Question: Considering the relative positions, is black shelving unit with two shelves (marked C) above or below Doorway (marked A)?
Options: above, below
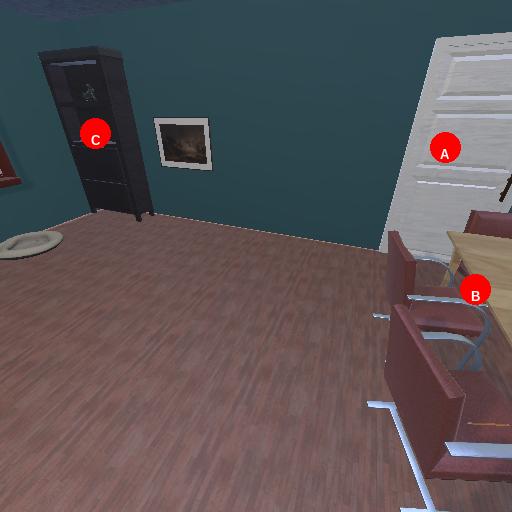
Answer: above